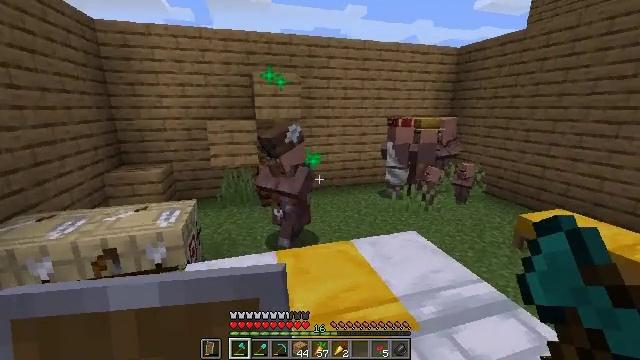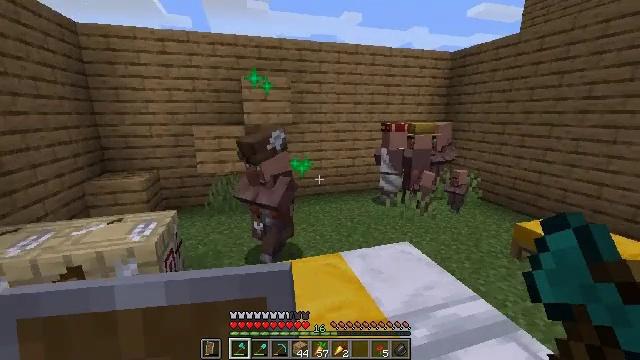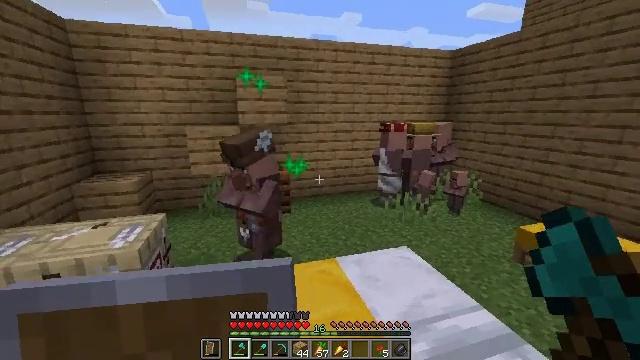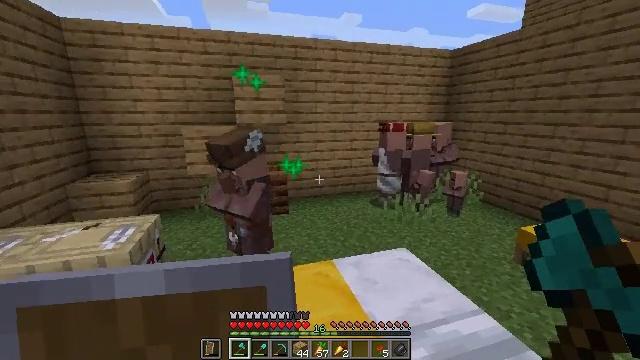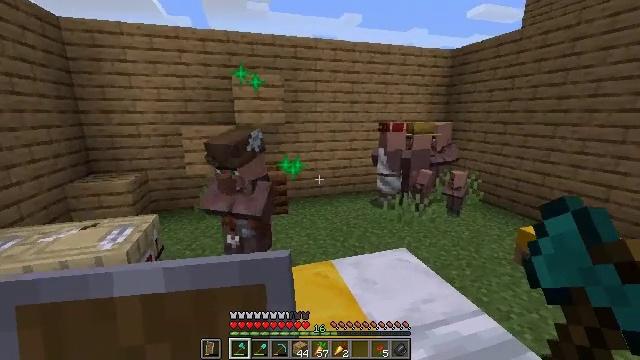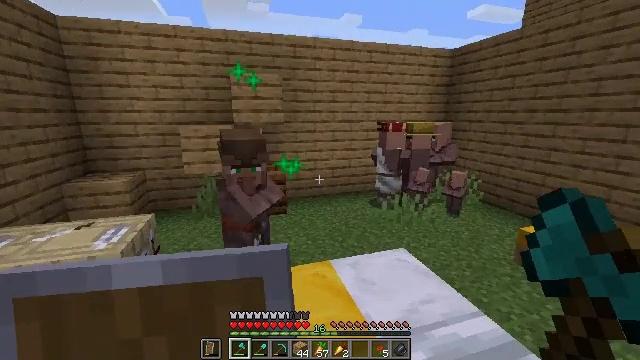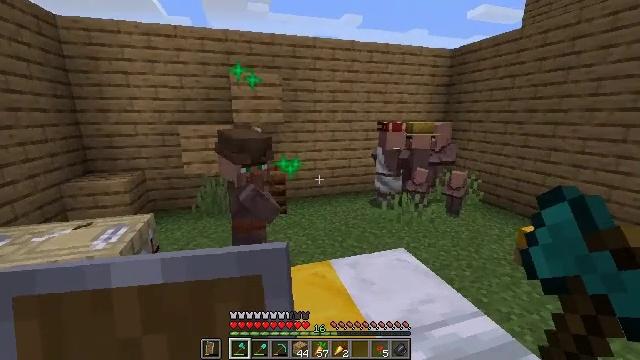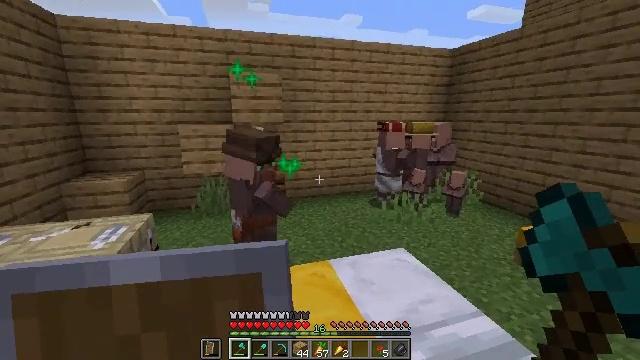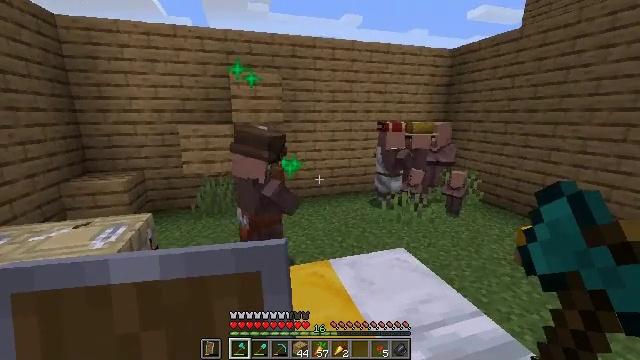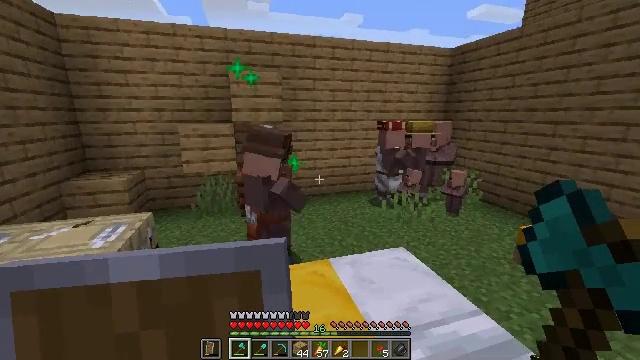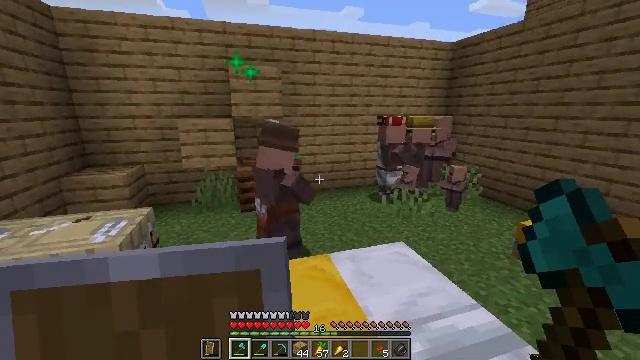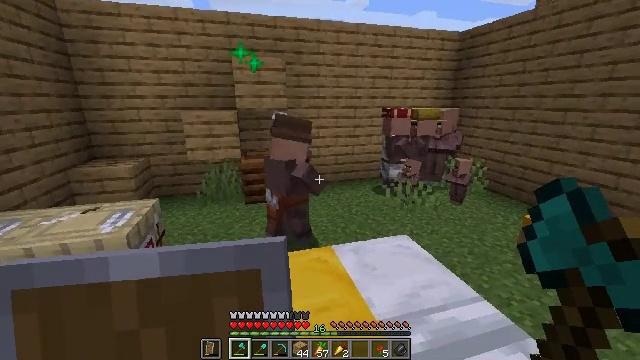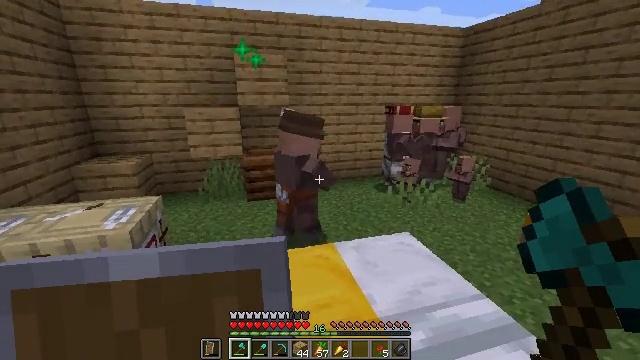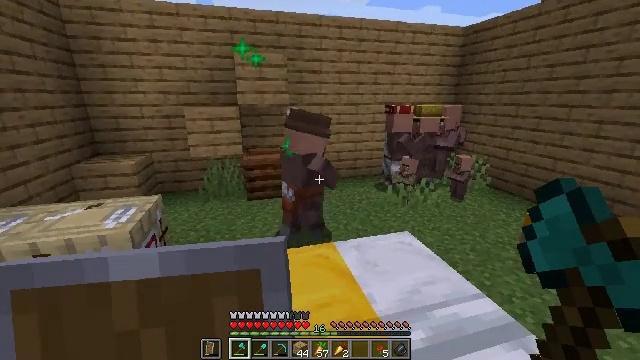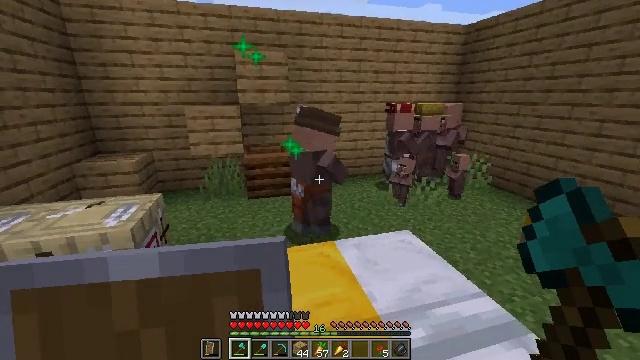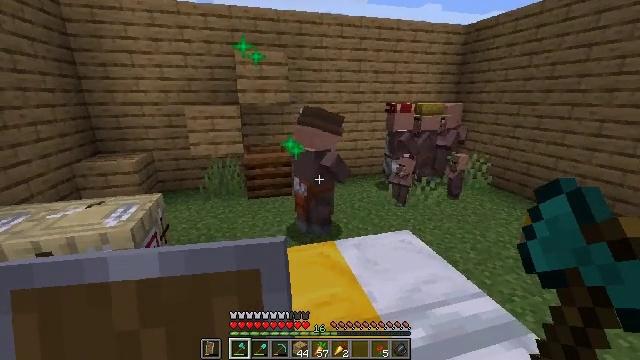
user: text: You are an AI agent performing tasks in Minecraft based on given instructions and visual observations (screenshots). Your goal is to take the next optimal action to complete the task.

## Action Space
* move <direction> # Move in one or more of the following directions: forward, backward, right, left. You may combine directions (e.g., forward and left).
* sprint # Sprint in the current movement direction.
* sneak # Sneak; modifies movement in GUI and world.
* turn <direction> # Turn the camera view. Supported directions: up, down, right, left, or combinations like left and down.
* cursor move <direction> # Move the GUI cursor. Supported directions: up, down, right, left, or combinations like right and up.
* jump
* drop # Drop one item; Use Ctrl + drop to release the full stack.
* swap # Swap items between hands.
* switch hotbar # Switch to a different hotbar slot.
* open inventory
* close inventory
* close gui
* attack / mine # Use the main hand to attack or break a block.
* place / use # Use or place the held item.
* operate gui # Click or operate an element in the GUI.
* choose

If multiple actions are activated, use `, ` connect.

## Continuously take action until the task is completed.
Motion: motion action
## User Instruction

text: Left click on the fletching table to mine it.
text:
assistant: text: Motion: move forward, turn up
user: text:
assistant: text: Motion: no_op
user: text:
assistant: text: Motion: no_op
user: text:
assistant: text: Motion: no_op
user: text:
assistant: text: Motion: no_op
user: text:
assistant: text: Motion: no_op
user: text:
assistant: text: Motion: no_op
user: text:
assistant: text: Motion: no_op
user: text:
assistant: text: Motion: no_op
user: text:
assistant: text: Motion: turn down
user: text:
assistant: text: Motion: turn down
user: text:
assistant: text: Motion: no_op
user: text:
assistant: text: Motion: no_op
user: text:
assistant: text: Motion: no_op
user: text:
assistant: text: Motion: no_op
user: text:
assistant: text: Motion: move forward
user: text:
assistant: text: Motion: move forward, turn right
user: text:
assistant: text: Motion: move forward, turn right and up
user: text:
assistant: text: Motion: move forward
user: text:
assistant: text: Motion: move forward
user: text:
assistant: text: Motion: move forward
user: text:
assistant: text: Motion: move forward
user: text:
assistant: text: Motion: move forward
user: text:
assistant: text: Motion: move forward
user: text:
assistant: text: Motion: move forward
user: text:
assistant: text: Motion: move forward, use / place
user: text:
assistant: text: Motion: move forward, turn left and down, use / place
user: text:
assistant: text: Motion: turn left and down, use / place
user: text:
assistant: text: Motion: turn left
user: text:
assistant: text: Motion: no_op